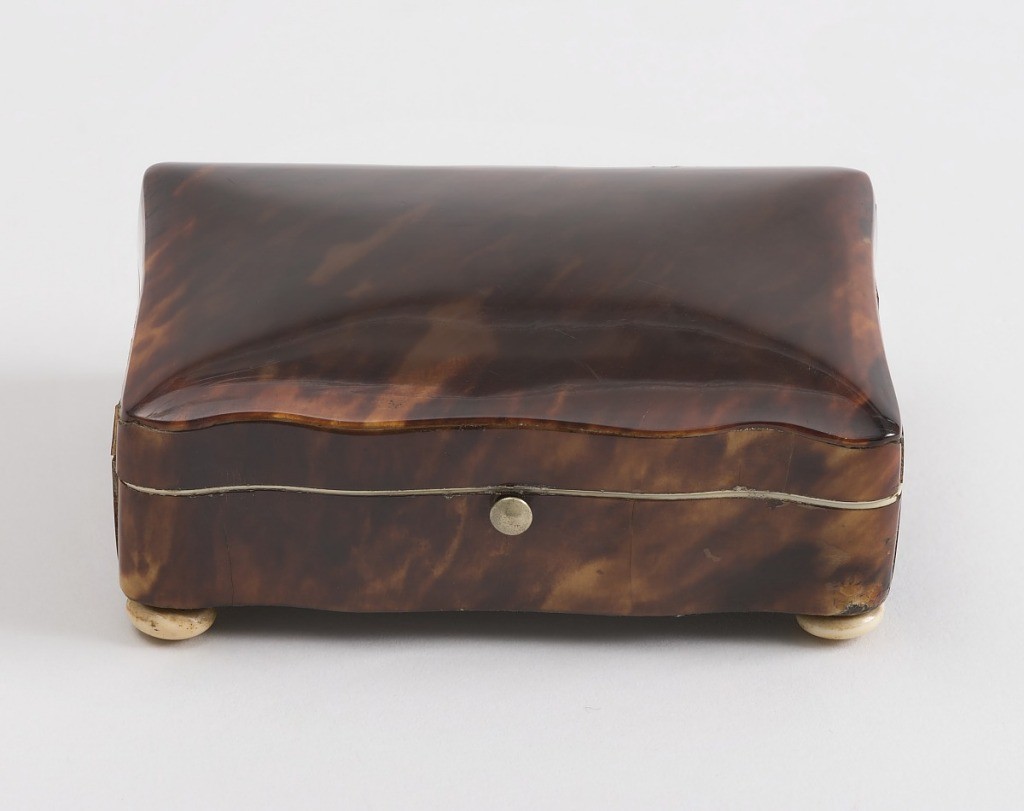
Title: Box
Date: ca. 1835
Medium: tortoise-shell, wood, ivory, velvet
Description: Rectangular box of wood, with ivory sides and hinged  cover. Sides covered with flamy tortoise-shell, top is of domed sheet tortoise-shell without backing. Inside lined with faded cherry-red velvet. Inside edges lined with strips of ivory. Four ivory ball feet.